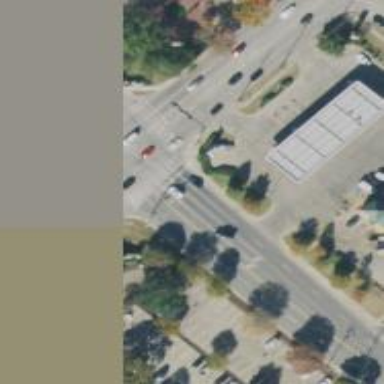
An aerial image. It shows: Secondary road with separate sidewalk.